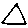
Label: triangle